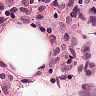
Metastatic tissue present: no